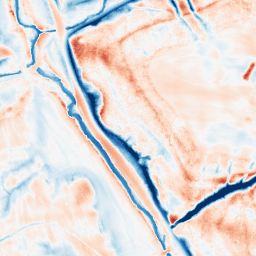
Category: edge_preserving
Decomposition family: guided
Decomposition parameters: radius: 8
eps: 0.01
Upsampling method: quintic
Upsampling parameters: scale: 4
Upsampling scale: 4